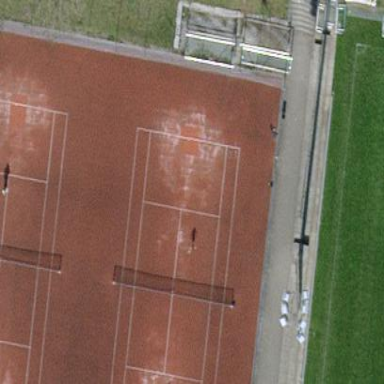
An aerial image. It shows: Tennis court on pitch.